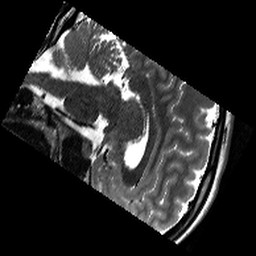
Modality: T2w
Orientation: sagittal
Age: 19
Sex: female
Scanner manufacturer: siemens
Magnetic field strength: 3 T
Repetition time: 11.39 s
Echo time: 0.09 s